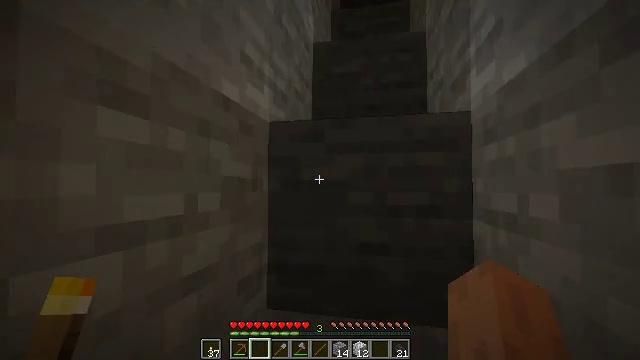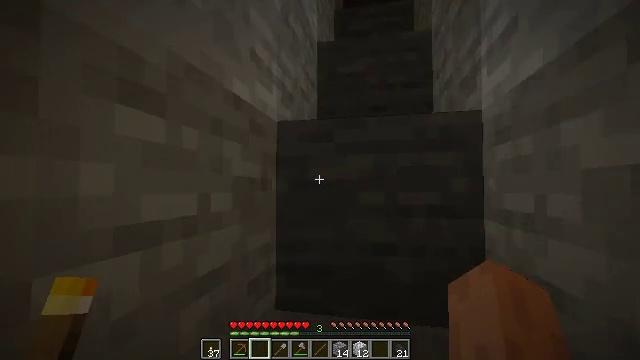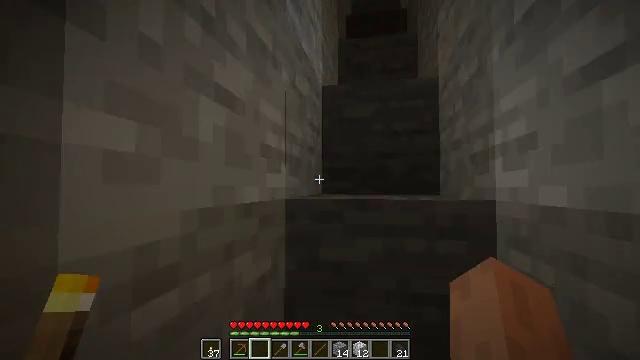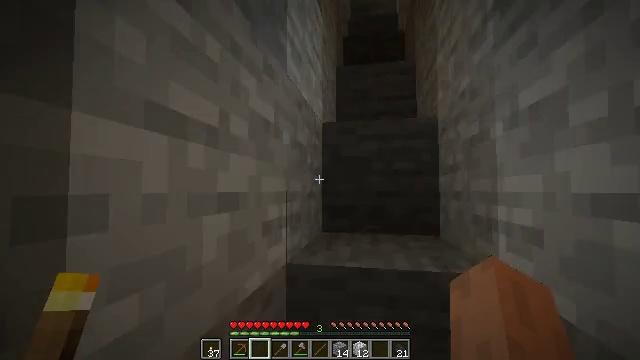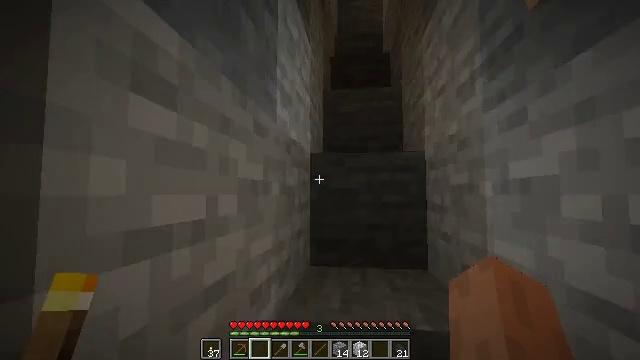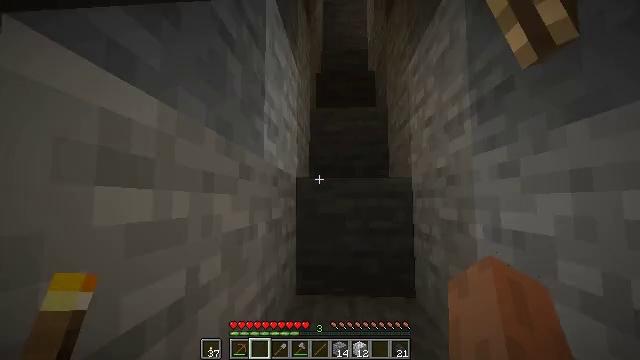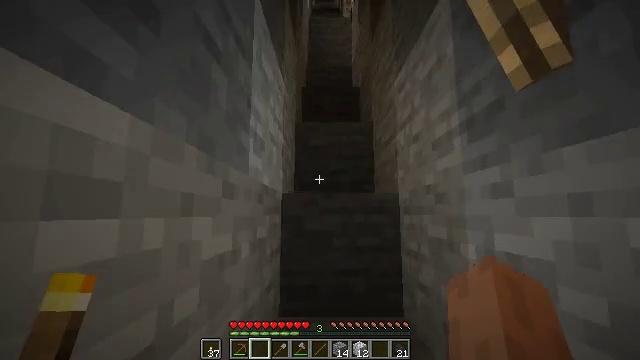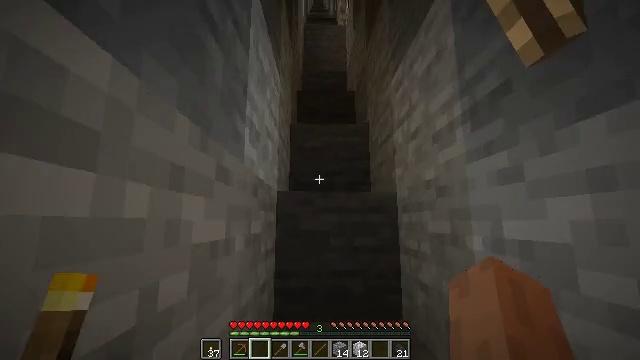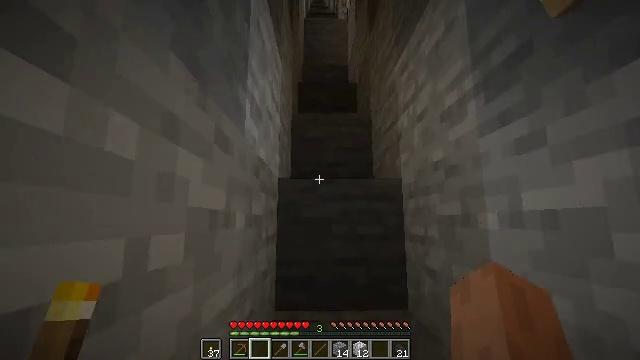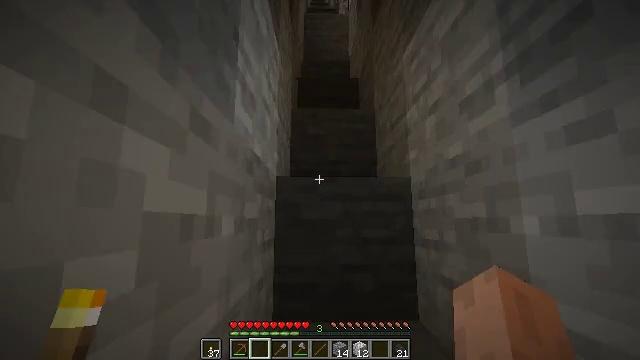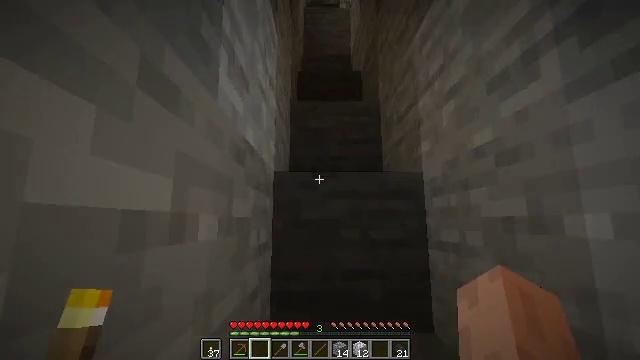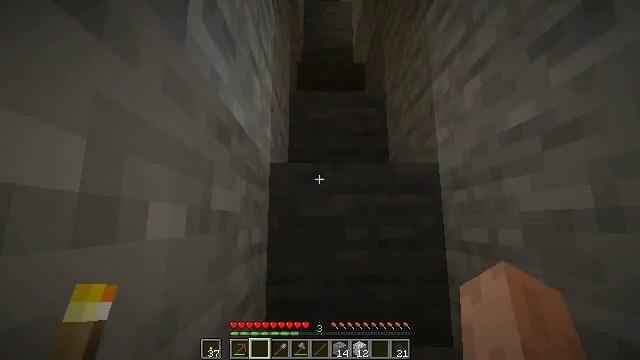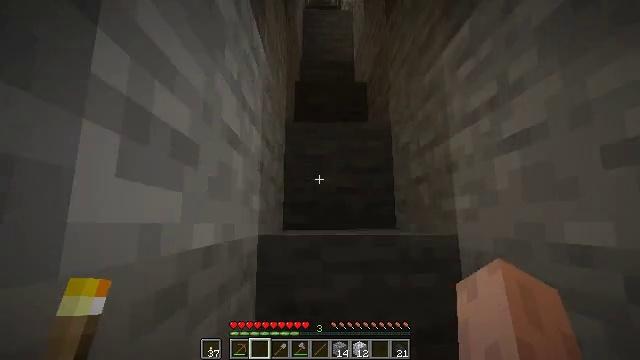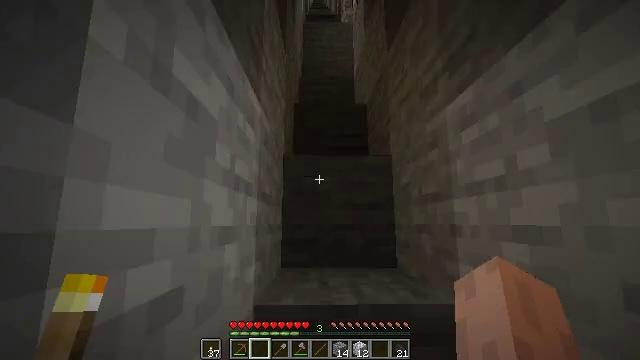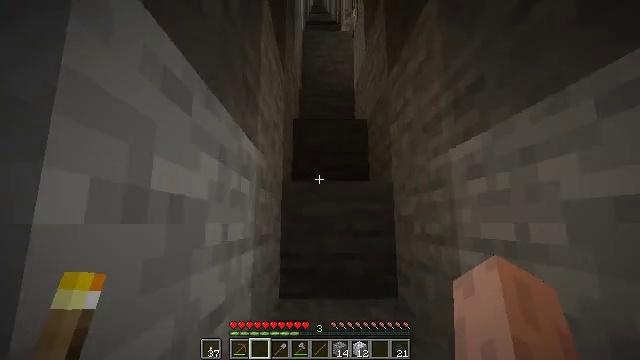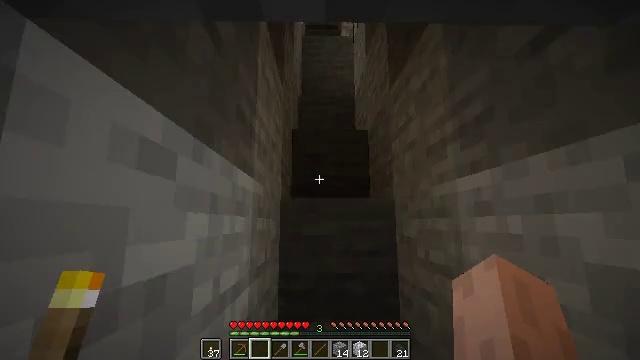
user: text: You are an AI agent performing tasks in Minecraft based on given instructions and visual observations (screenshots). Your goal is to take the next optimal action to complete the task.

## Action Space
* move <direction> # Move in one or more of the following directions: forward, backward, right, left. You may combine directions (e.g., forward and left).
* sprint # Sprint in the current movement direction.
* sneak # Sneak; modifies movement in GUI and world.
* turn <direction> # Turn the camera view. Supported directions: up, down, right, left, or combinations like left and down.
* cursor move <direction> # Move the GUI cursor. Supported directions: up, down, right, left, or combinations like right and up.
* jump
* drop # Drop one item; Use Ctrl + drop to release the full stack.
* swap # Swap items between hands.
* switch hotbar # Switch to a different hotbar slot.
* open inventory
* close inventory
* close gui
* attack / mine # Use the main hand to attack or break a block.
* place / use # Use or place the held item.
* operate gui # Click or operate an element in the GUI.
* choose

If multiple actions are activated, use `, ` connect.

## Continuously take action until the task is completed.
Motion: motion action
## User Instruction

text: Dig up the stone with a tool.
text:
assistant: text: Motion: move forward, jump
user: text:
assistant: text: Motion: move forward, jump
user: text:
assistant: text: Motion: move forward, jump
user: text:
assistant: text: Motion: move forward, turn right and up, jump
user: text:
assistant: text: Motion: move forward, turn right and up
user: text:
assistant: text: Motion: move forward, turn right and up
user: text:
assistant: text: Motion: move forward, turn right and up
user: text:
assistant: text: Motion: move forward
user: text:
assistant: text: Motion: move forward
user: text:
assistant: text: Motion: move forward
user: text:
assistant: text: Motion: move forward, jump
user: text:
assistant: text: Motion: move forward, jump
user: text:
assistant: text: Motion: move forward, jump
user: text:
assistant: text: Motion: move forward, jump
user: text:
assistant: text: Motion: move forward, jump
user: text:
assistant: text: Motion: move forward
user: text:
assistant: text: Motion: move forward
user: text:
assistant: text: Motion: move forward
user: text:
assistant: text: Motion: move forward
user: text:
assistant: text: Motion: move forward
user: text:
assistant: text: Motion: move forward
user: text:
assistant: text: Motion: move forward, jump
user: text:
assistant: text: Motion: move forward, jump
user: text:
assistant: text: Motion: move forward, jump
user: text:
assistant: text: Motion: move forward, jump
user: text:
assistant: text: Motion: move forward
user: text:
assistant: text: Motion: move forward
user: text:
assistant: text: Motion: move forward
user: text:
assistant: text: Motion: move forward
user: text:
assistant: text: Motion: move forward